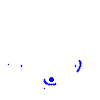
Particle: electron